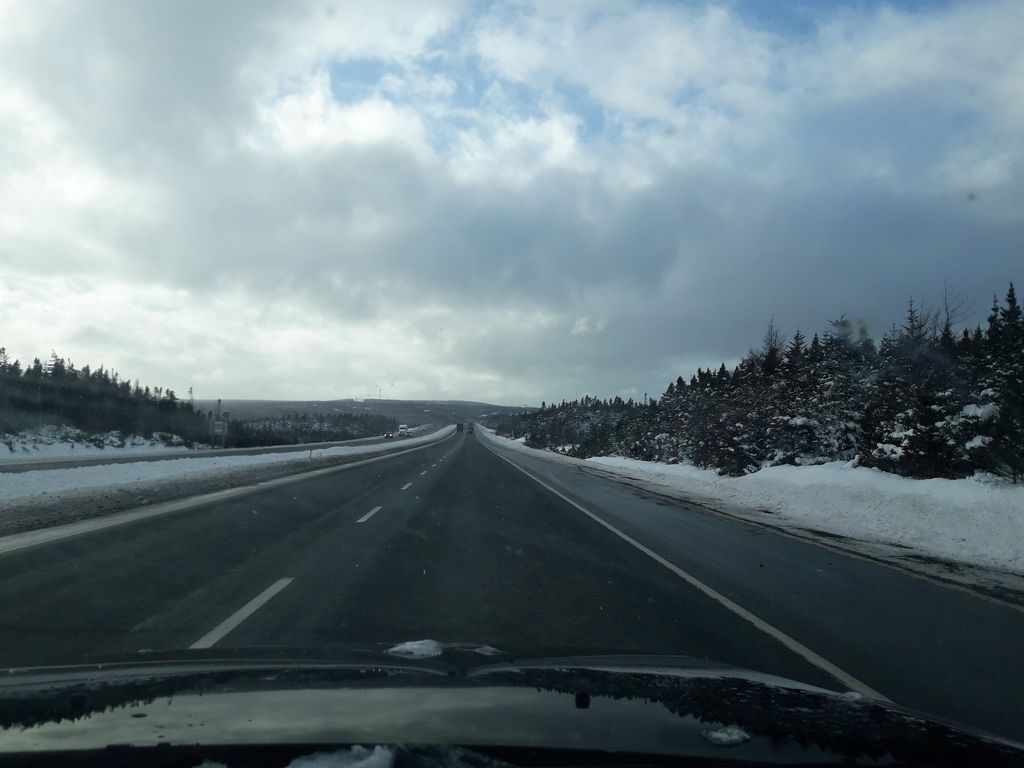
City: st_johns